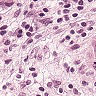
Metastatic tissue present: yes